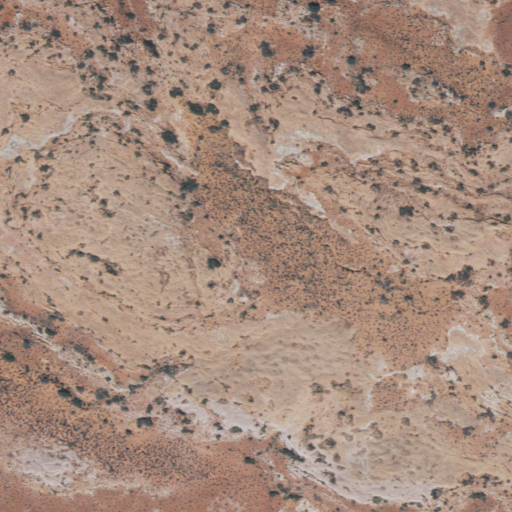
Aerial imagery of mountain in Arizona named Matkatamiba Mesa containing barren land and shrub